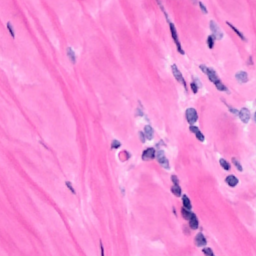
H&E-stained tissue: Breast